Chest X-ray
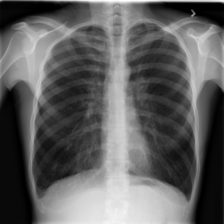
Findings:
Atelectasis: negative
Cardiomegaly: negative
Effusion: negative
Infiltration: negative
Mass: negative
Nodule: negative
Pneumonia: negative
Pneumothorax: negative
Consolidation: negative
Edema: negative
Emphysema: negative
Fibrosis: negative
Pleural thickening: negative
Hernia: negative